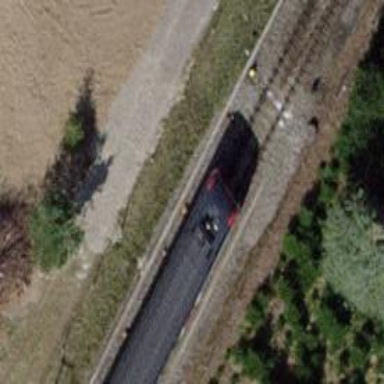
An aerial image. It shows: Railway switch.